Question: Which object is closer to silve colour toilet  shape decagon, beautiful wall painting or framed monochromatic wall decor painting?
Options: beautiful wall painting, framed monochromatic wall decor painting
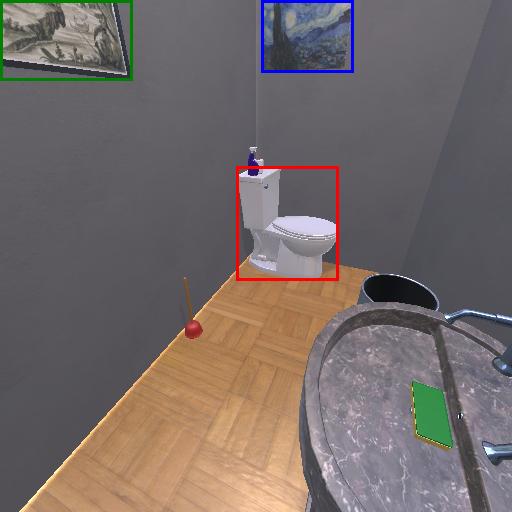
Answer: beautiful wall painting